Interaction volume radius: 5 \u00c5
Interaction volume height: 25 \u00c5
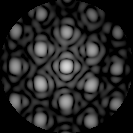
Disorder parameter: 0.2258